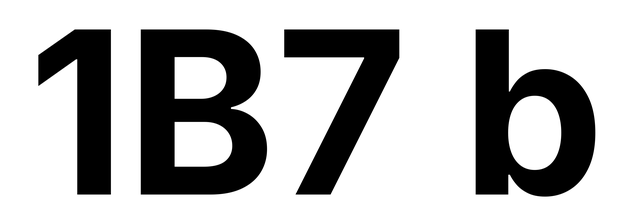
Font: Inter_Bold